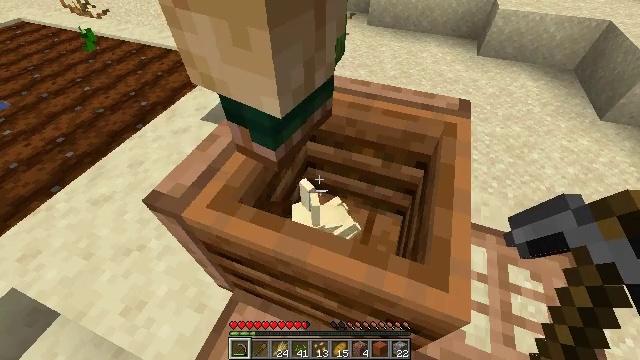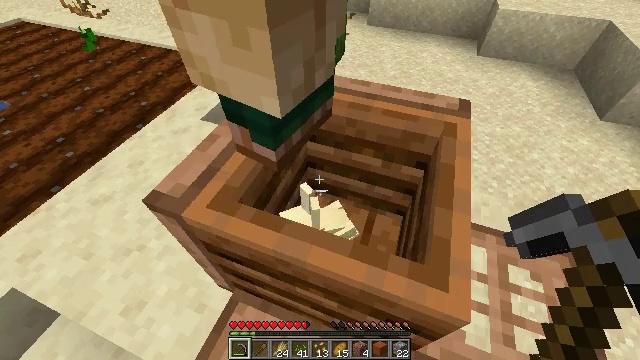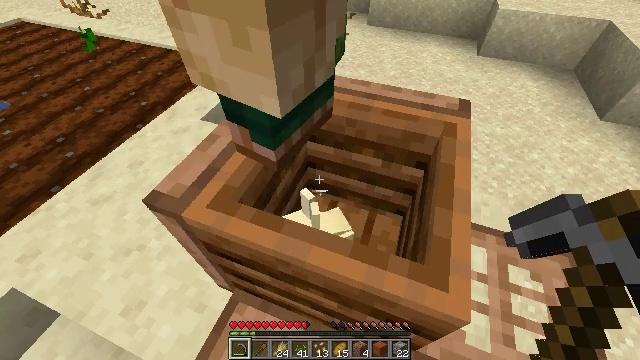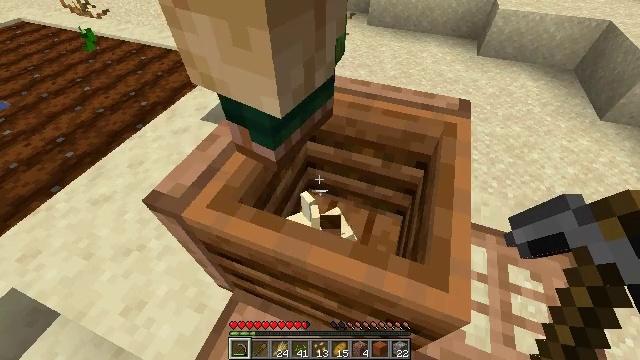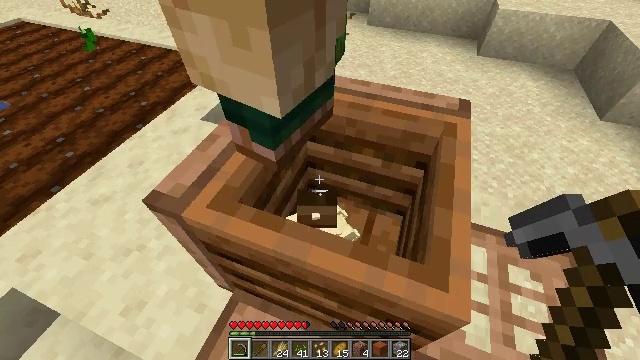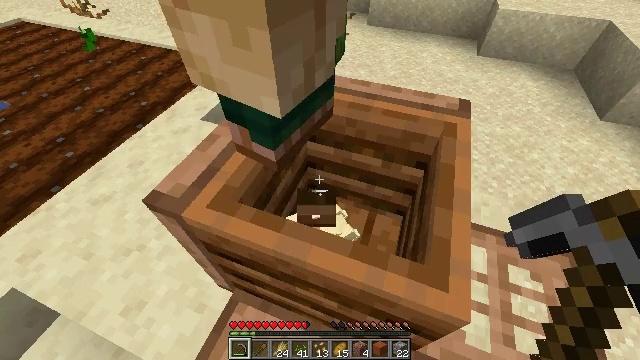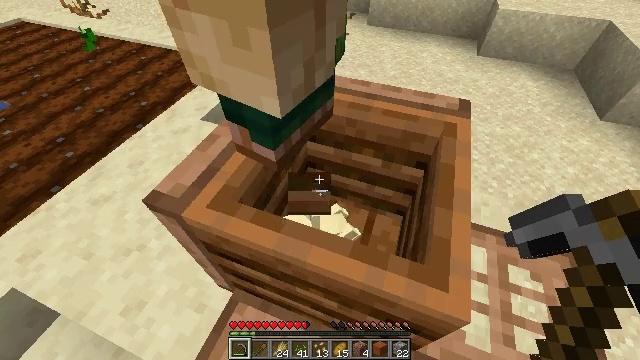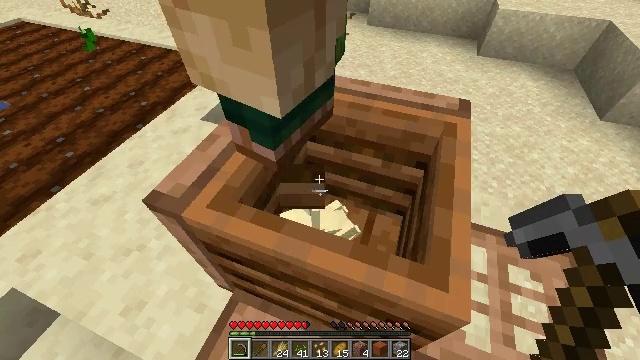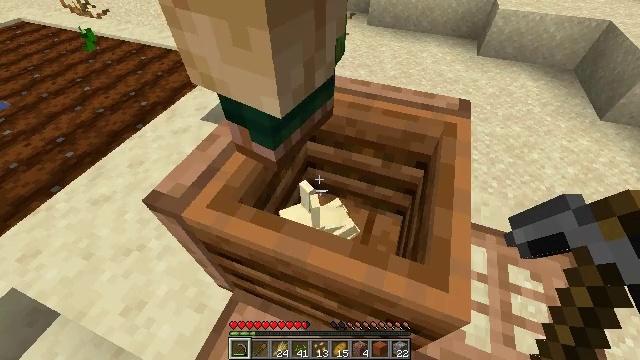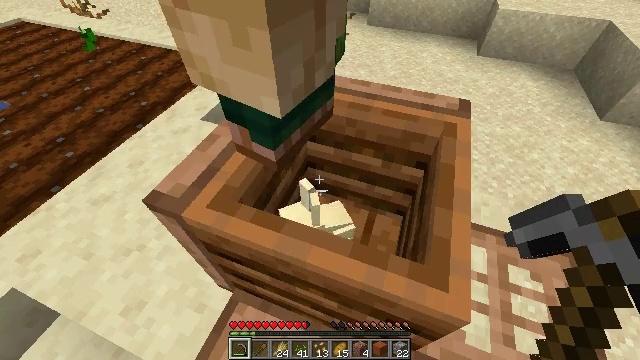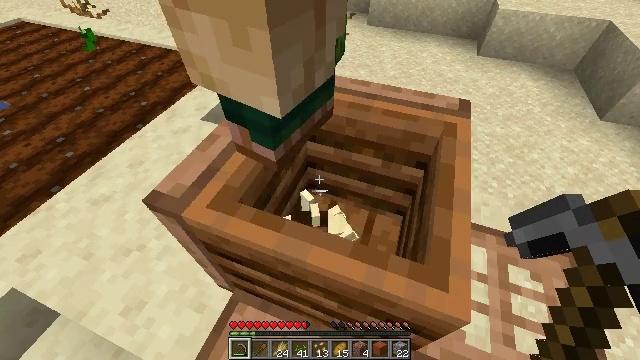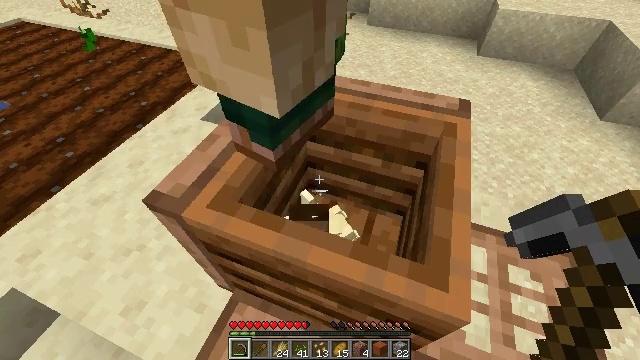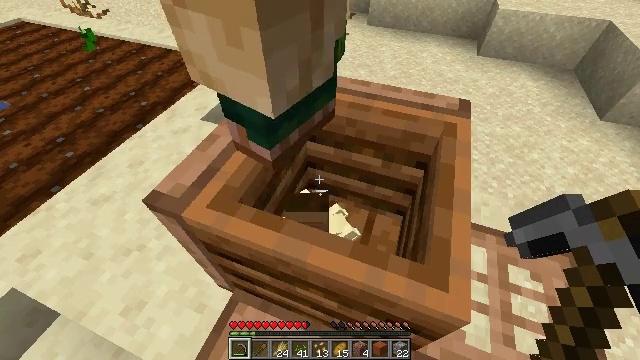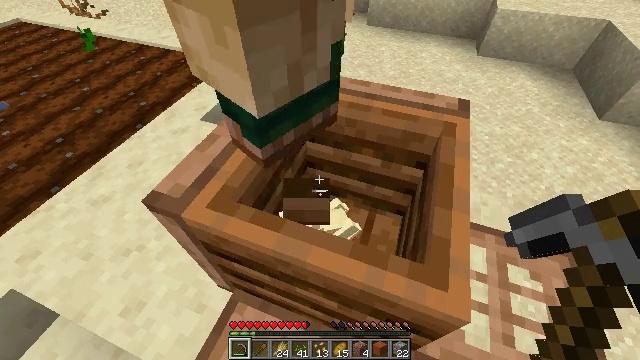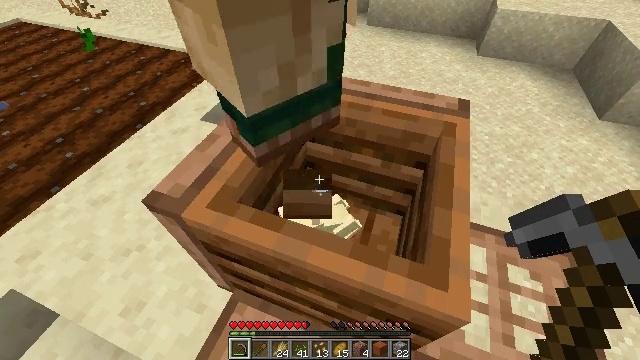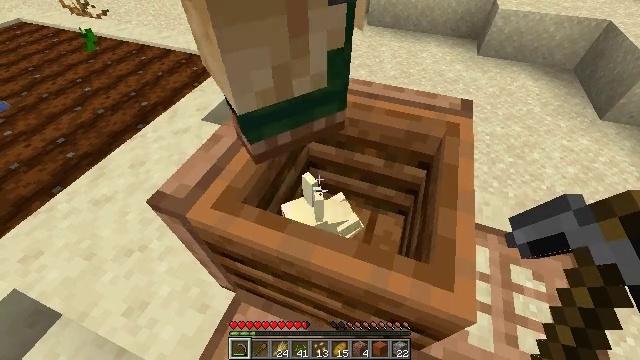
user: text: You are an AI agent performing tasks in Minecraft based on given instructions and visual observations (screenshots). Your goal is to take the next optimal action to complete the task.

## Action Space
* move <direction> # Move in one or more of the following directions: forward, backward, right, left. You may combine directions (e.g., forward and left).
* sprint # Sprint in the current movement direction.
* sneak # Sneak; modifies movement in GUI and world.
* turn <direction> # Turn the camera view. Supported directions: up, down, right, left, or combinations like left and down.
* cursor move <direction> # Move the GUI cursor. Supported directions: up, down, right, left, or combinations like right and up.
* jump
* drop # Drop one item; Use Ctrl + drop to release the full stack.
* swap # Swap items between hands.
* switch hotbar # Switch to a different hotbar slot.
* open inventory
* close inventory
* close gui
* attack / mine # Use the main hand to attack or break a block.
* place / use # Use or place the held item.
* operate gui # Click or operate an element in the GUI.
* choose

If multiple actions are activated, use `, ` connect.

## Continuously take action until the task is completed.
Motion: motion action
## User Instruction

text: Destroy the melon stem in the farm.
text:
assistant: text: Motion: no_op
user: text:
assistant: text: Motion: no_op
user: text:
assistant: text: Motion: no_op
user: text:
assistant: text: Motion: no_op
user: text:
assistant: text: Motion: no_op
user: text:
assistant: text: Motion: no_op
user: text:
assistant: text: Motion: no_op
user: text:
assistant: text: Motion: no_op
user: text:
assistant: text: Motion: no_op
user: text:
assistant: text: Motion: no_op
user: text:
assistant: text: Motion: no_op
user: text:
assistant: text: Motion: no_op
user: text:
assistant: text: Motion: no_op
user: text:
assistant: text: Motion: no_op
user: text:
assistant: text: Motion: move left
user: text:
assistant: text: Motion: move left
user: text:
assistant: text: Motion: move left
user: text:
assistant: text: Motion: move forward and move left
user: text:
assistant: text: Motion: move forward and move left
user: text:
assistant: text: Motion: move forward and move left
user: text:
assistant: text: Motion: move forward and move left
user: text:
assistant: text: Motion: move forward and move left
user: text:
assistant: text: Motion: move forward
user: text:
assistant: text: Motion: move forward
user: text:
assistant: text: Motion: turn right
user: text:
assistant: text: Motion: turn right
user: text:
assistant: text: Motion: no_op
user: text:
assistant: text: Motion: no_op
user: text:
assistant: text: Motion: no_op
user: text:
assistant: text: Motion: no_op